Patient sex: M
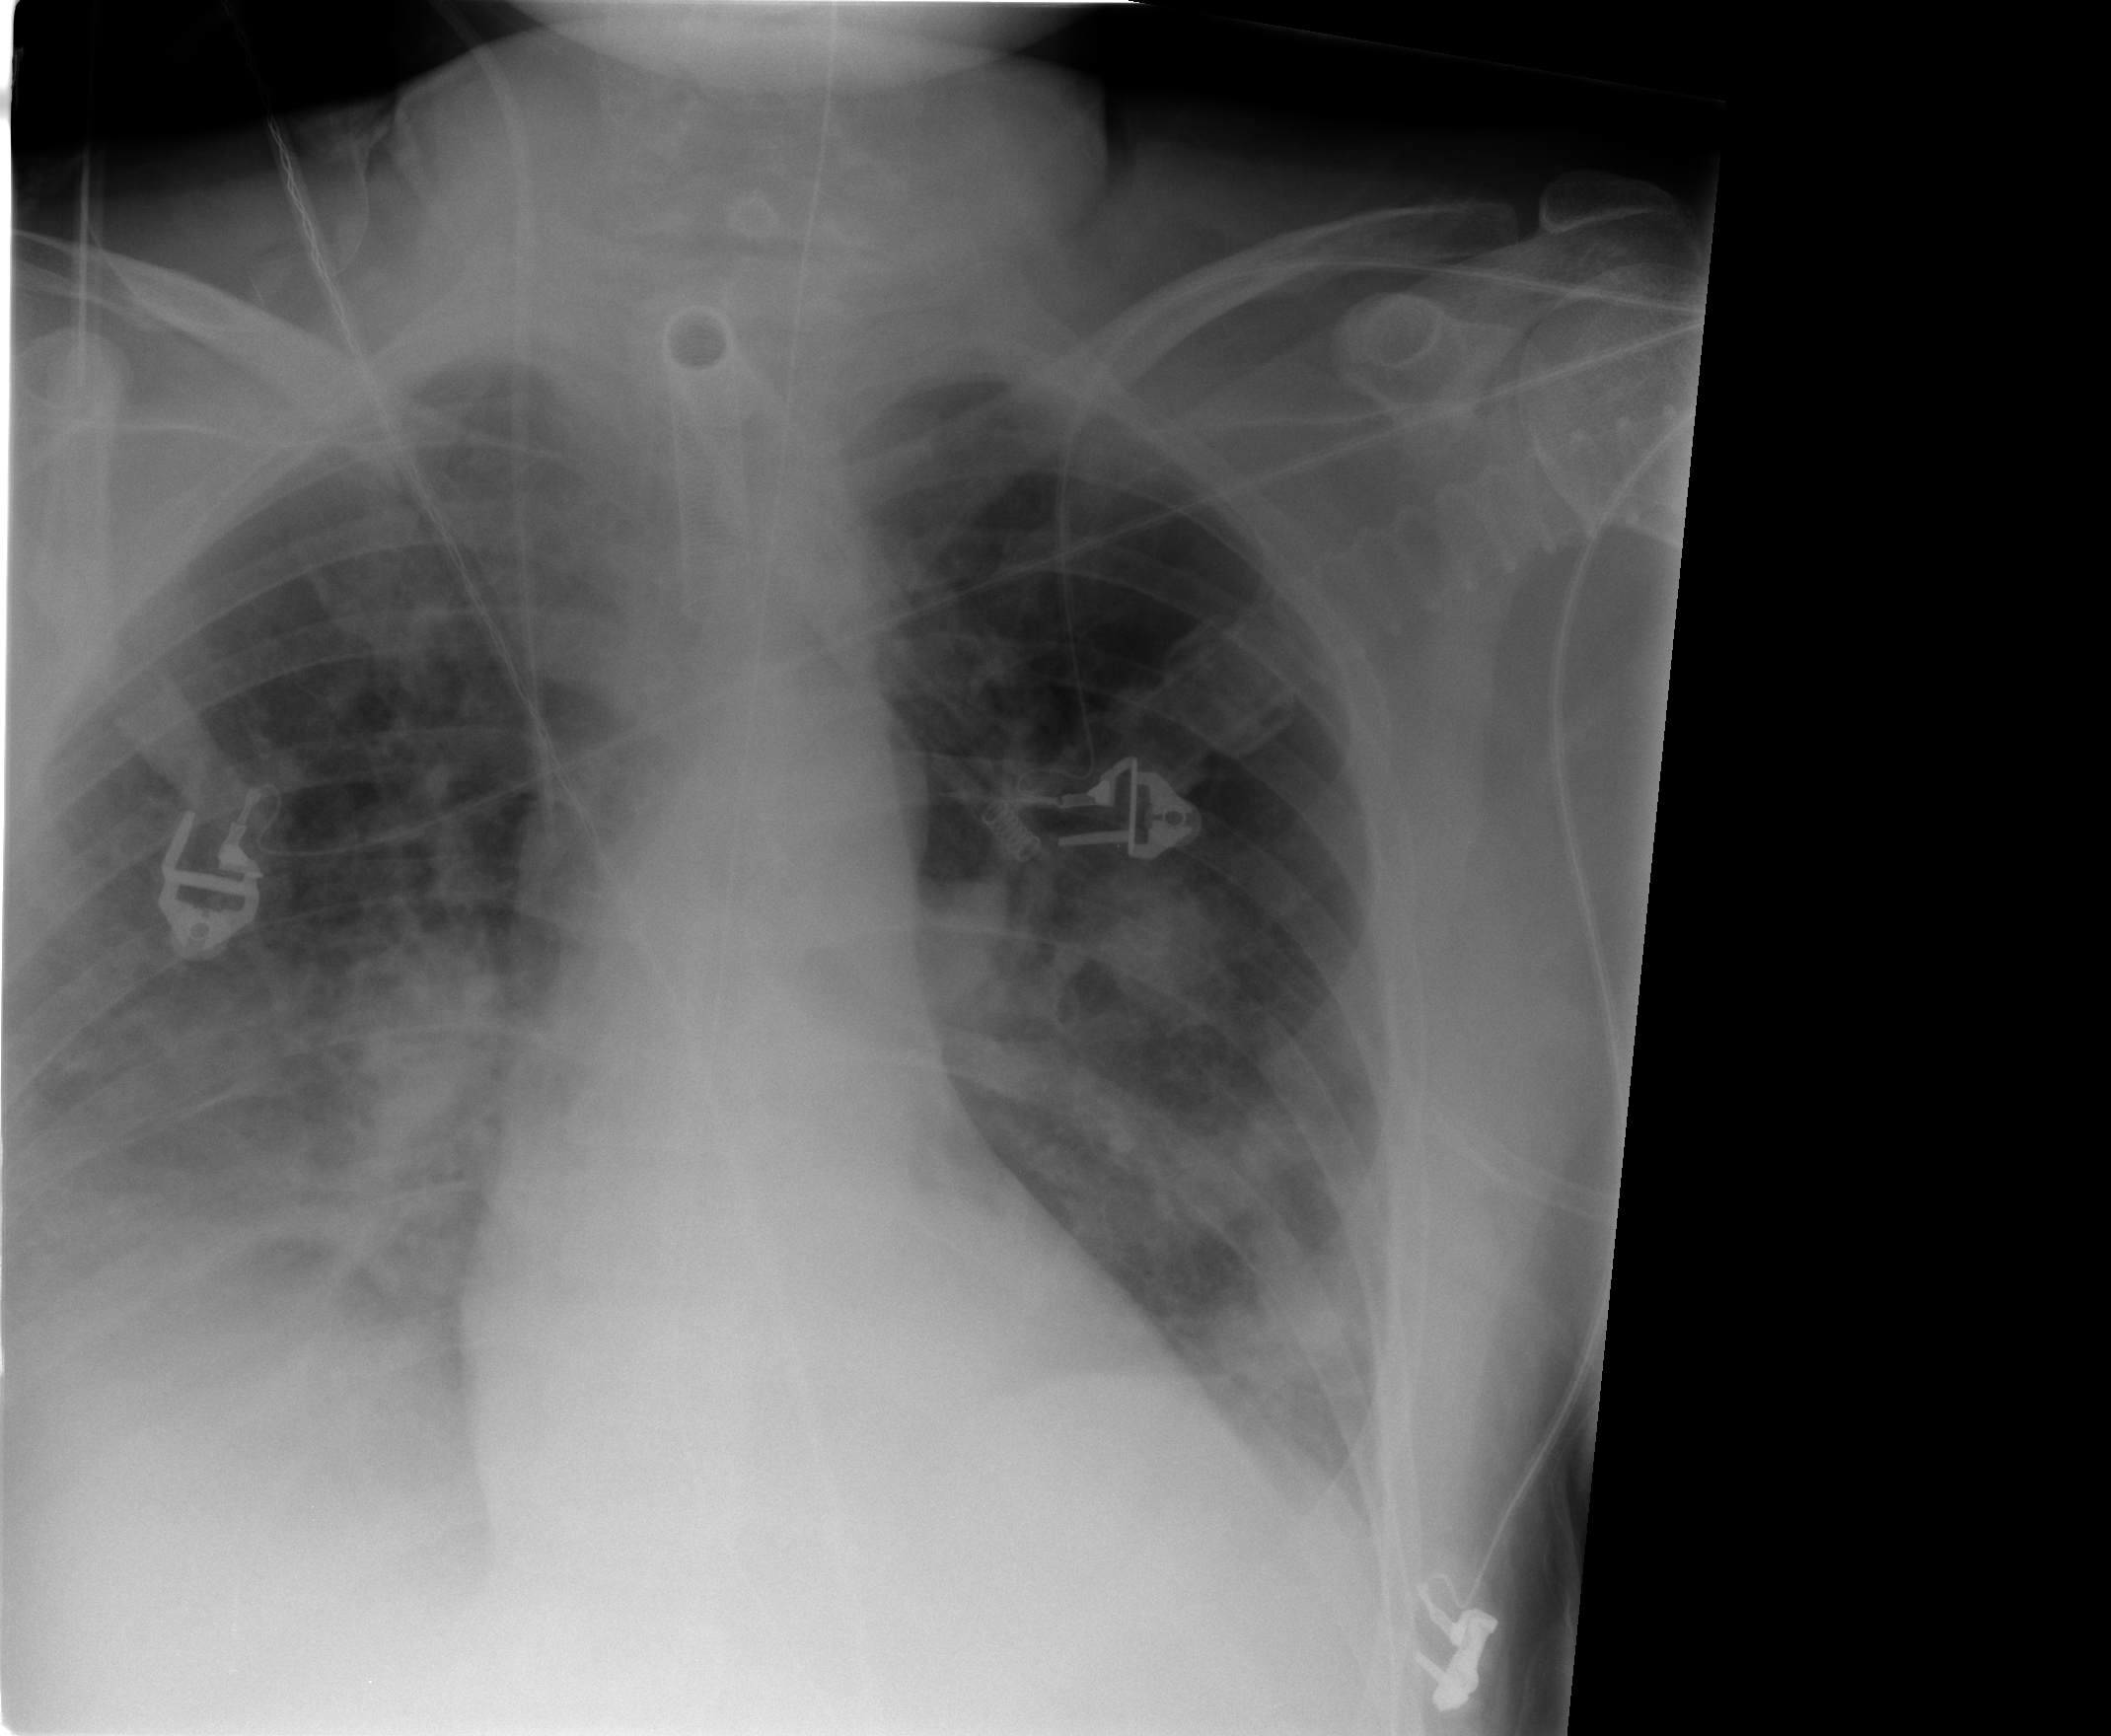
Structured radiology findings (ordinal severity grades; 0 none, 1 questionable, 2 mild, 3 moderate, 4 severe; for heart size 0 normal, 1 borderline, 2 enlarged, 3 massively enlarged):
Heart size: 0
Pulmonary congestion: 2
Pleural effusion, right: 3
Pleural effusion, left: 1
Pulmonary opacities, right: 2
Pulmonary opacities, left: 2
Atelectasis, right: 3
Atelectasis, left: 2